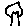
Label: tree